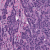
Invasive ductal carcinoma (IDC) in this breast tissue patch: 1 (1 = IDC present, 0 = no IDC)